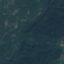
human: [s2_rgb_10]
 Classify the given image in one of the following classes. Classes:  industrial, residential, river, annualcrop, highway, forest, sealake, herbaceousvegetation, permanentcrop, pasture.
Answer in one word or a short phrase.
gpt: Forest